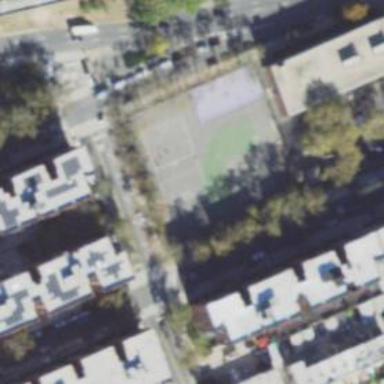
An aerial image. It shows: Basketball court located in leisure land pitch.